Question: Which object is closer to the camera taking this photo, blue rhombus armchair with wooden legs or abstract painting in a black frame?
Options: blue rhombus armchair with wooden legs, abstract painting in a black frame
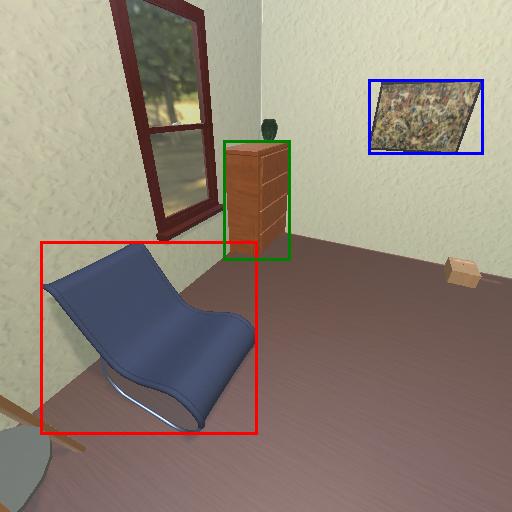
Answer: blue rhombus armchair with wooden legs